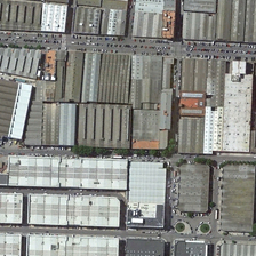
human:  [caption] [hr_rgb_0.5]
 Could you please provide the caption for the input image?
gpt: the houses in the industrial area are blue and yellow .

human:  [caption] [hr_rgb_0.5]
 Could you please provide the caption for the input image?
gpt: Many industrial buildings with many cars are in an industrial zone.

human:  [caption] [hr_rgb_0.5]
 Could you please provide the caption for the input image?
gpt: Many industrial buildings with many cars are in the industrial area.

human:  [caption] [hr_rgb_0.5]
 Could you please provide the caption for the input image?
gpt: Many industrial zones along the lake.

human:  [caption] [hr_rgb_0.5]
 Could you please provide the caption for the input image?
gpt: There are many industrial areas along the lake.